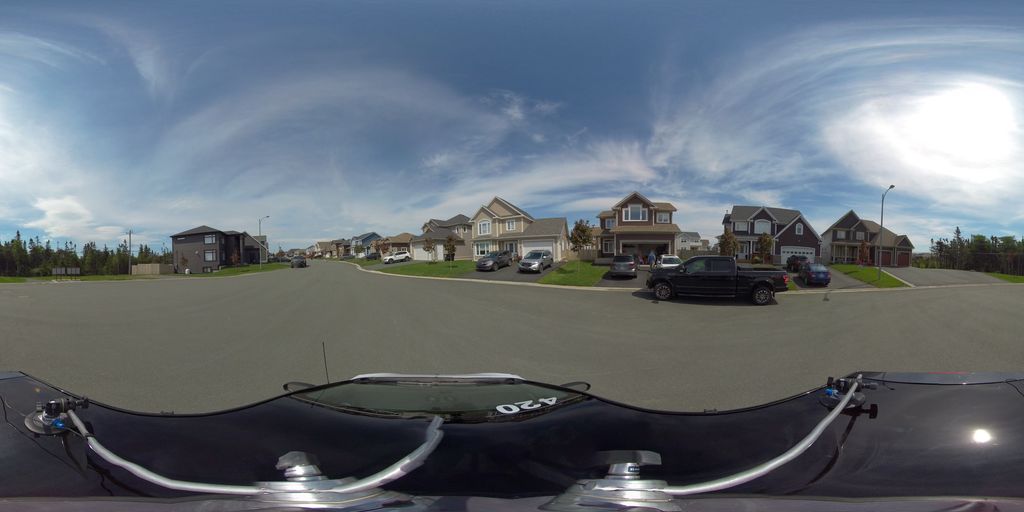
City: st_johns